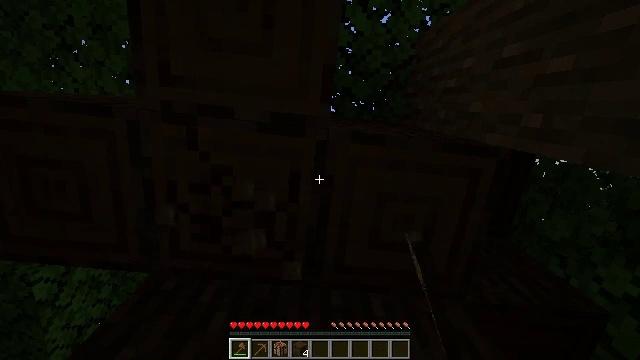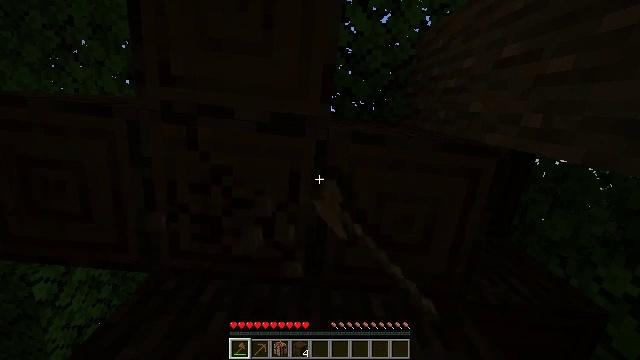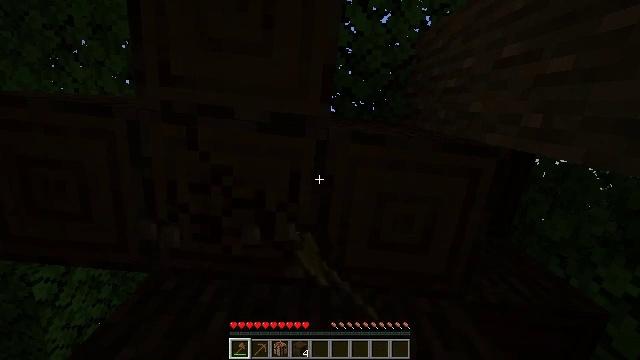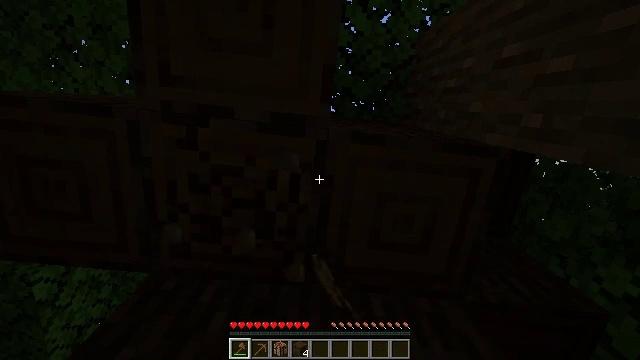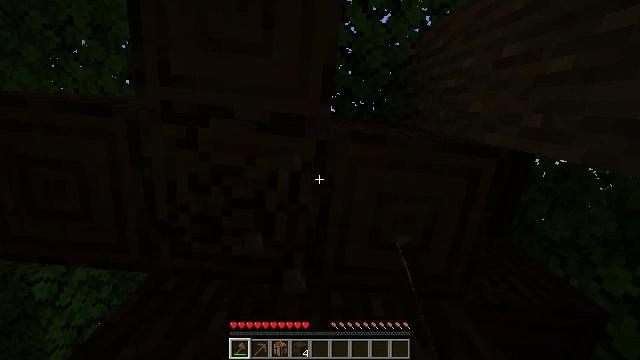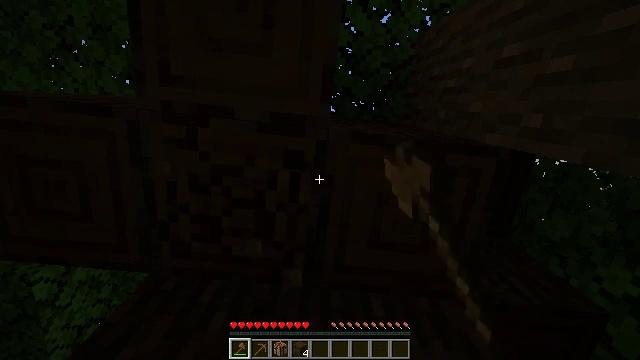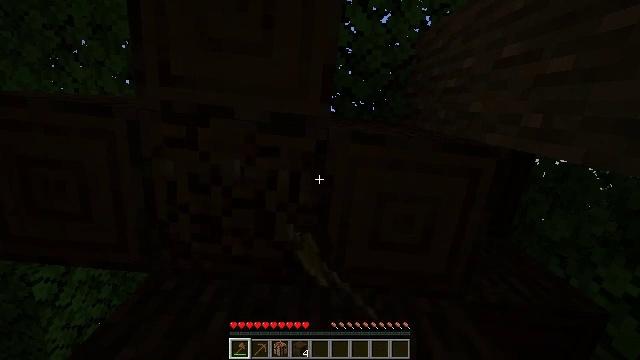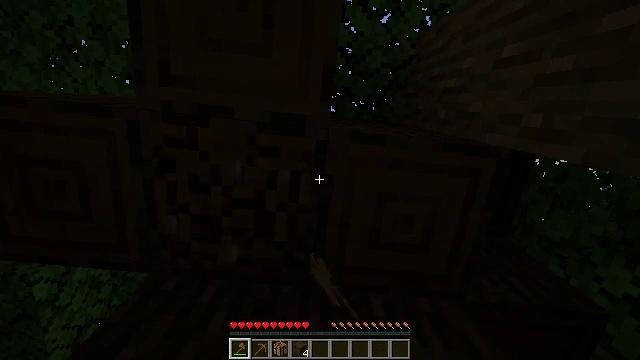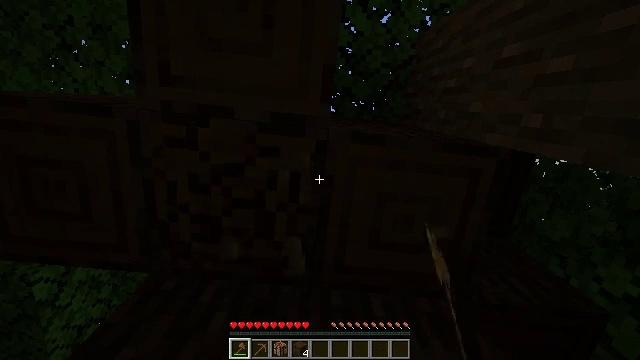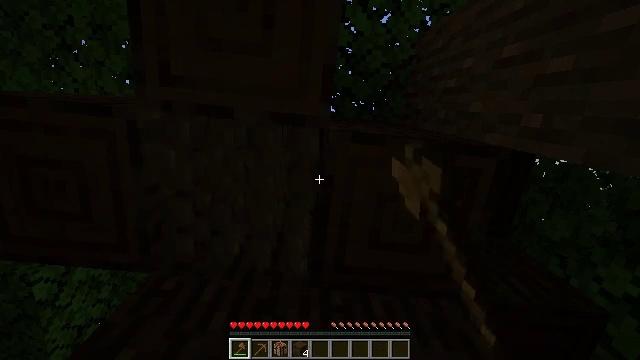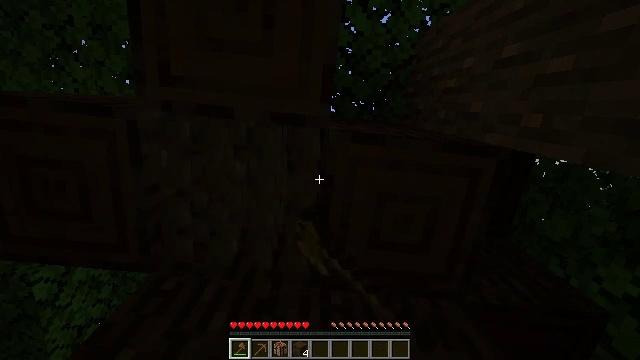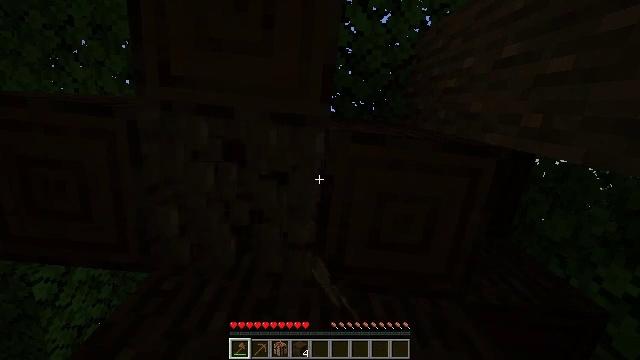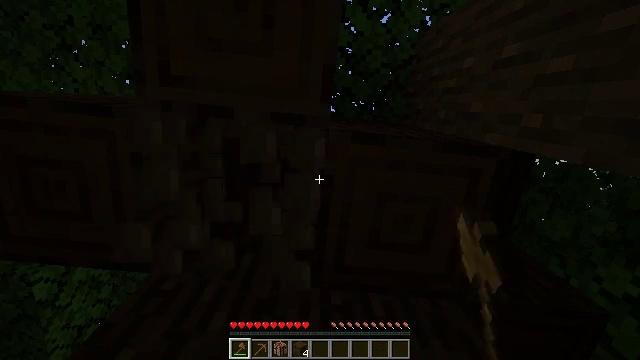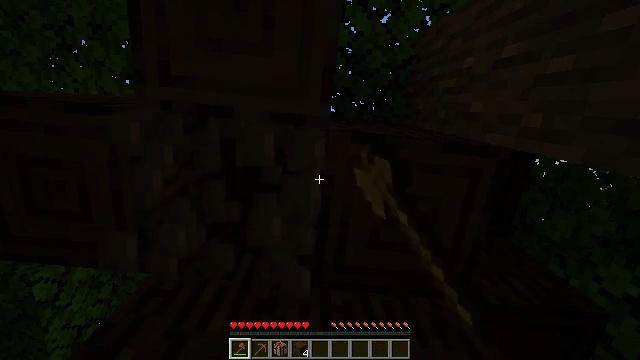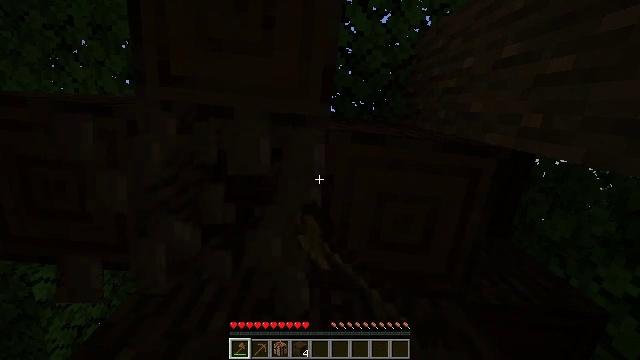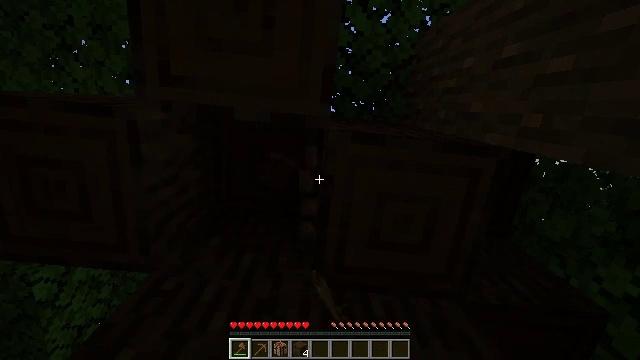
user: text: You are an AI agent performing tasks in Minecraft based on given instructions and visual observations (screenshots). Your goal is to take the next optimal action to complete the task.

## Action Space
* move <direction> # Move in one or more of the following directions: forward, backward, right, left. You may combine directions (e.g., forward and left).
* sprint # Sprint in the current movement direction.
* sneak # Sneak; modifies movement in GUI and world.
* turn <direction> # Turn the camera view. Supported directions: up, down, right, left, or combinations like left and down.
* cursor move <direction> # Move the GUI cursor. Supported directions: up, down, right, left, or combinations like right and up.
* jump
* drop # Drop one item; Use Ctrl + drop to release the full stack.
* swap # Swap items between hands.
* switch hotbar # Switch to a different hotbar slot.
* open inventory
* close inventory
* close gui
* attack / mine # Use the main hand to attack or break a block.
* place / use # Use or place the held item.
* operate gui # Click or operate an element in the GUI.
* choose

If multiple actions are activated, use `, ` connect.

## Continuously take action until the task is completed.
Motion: motion action
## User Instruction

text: Harvest dark oak log for resources.
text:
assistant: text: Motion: attack / mine
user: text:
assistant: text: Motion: attack / mine
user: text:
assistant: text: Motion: attack / mine
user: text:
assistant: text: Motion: attack / mine
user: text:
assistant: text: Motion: attack / mine
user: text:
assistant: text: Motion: attack / mine
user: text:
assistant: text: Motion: attack / mine
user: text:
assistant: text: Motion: attack / mine
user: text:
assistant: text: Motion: attack / mine
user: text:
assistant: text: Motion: attack / mine
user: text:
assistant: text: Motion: attack / mine
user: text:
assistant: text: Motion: attack / mine
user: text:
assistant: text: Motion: attack / mine
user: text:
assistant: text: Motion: attack / mine
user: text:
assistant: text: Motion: attack / mine
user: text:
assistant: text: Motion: attack / mine
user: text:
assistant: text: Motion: turn right and down, attack / mine
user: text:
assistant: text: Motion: turn right, attack / mine
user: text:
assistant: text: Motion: attack / mine
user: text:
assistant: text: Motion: attack / mine
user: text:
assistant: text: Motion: attack / mine
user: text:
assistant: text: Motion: attack / mine
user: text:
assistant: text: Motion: attack / mine
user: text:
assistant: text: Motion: attack / mine
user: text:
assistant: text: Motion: attack / mine
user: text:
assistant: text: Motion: attack / mine
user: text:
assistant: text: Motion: attack / mine
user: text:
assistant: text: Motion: attack / mine
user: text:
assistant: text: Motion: attack / mine
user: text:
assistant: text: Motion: attack / mine